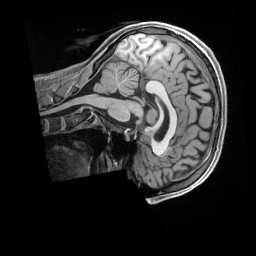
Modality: T1w
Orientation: sagittal
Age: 28
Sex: female
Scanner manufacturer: siemens
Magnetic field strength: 3 T
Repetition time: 2.5 s
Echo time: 0.00296 s